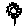
Label: flower